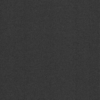
Label: dusty